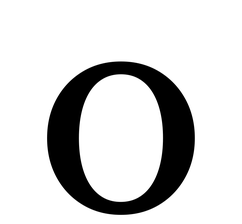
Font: LibreCaslonText_Regular